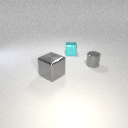
large gray metal cube to the left of small gray metal cylinder